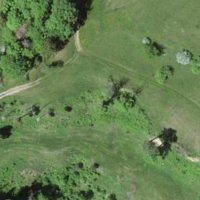
EUNIS habitat code: 44
Species observed at this site:
Gomphocerippus rufus
Pseudochorthippus parallelus
Chorthippus biguttulus
Euthystira brachyptera